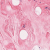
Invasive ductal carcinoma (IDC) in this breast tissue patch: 0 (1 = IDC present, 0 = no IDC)